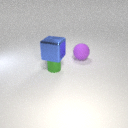
large blue metal cube above small green metal cylinder